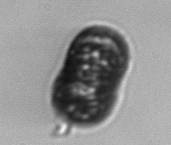
Label: Paralia_sulcata